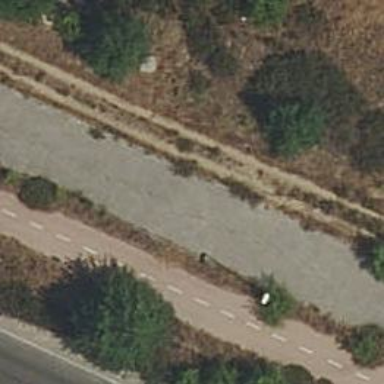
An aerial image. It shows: Marked crossing on the road.